Aerial crown-view tile of a tropical tree (Barro Colorado Island, Panama), acquired 20250317:
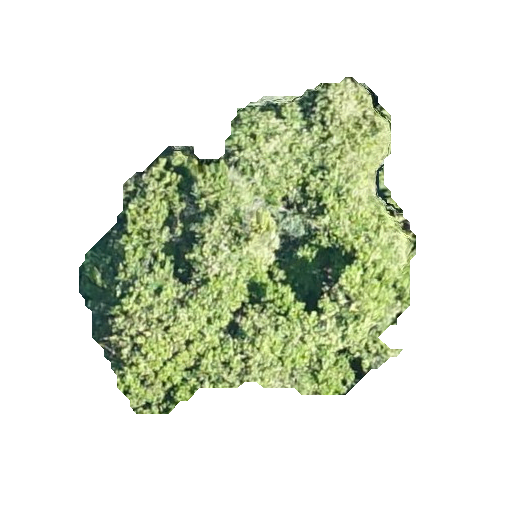
Species: Prioria copaifera
GBIF accepted scientific name: Prioria copaifera
Crown area: 115.894 m²